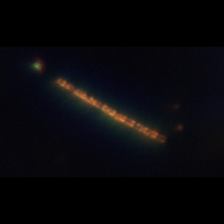
Taxon: Chaetoceros
Group: Diatoms